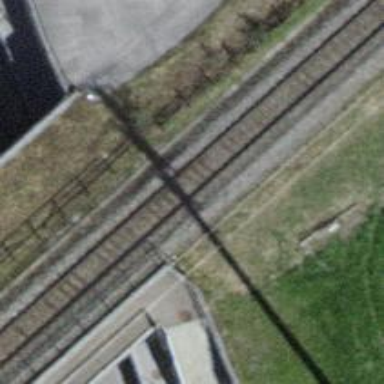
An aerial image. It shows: Bridge with electrified contact line.